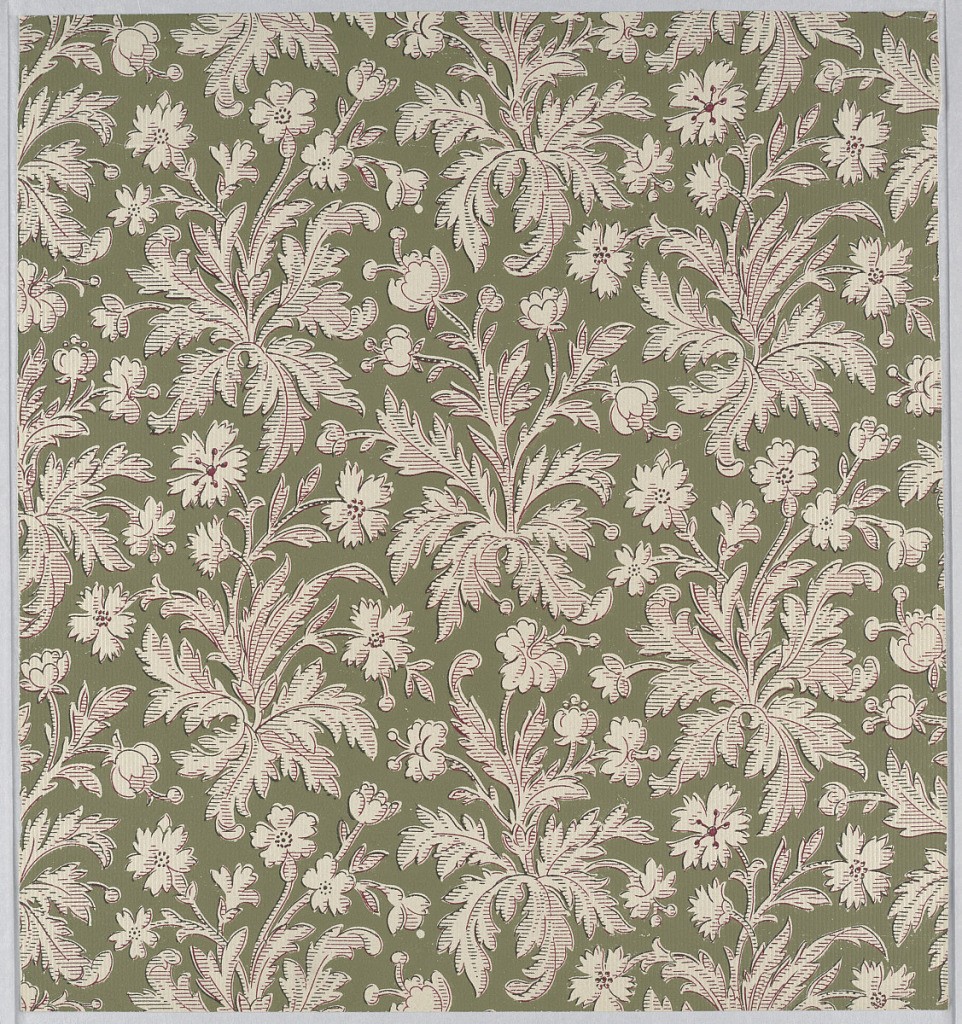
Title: Sidewall
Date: ca. 1880
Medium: Machine printed on embossed paper
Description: Aesthetic style design. Dense pattern with sprouting groups of flowers and leaves; four different roughly diamond-shaped motifs repeat in off-set columns; each motif has unique flowers and leaves marked out in black outlining with red and grey hatching; dark green ground, vertically ribbed paper.